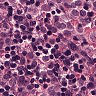
Metastatic tissue present: yes